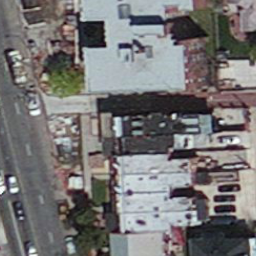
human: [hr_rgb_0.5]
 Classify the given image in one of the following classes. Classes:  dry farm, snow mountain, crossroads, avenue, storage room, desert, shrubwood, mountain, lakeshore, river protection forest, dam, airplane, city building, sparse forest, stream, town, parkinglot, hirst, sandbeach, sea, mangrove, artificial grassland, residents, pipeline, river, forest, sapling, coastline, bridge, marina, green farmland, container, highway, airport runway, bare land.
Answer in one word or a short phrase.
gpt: city building